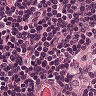
Metastatic tissue present: no